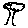
Label: tree